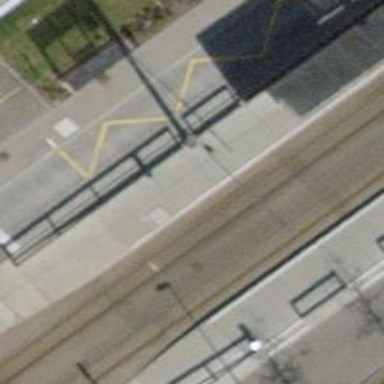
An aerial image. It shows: Platform at the railway with shelter for public transport.